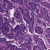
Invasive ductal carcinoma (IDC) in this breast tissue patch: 1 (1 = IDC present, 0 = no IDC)